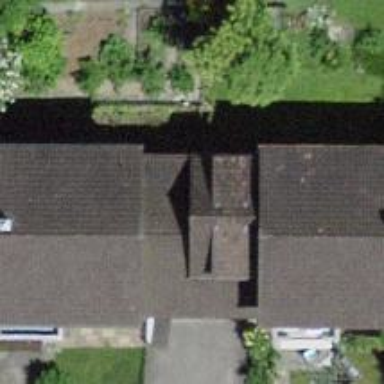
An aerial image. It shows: Terrace-style building with gabled roof.